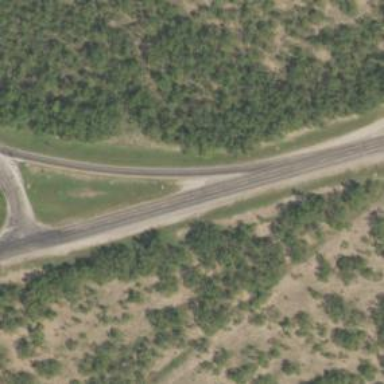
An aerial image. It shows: Tertiary link road.